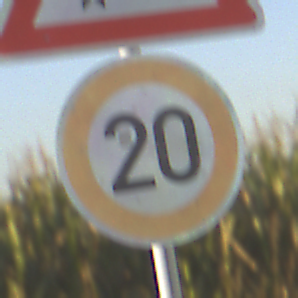
Verkehrszeichen: Geschwindigkeit20
Zusatzzeichen oben: DoppelkurveRechts
Umgebung: Outdoor, RoadRail
Tageszeit: SunriseSunset
Wetter: Clear
Licht: Natural
Jahreszeit: NotSpecified
Kontrast: HighContrast